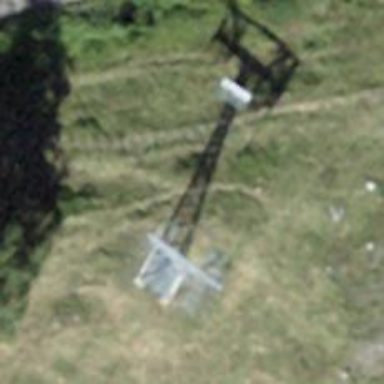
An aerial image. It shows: Pylon used for aerialway.